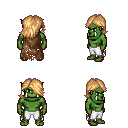
a pixel art fantasy rpg character, male body template, orc, green skin, brown tattered cape, white pants, light blonde swoop hairstyle, four views (front, back, left, right), 2x2 character sprite sheet, small pixel art, hard edges, no anti-aliasing